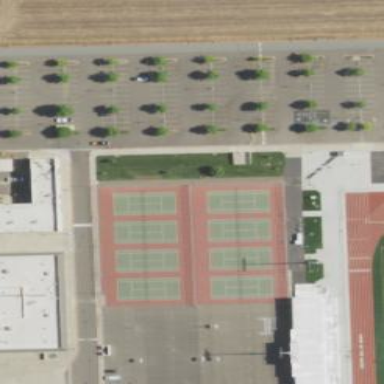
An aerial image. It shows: Tennis court on the leisure land pitch.